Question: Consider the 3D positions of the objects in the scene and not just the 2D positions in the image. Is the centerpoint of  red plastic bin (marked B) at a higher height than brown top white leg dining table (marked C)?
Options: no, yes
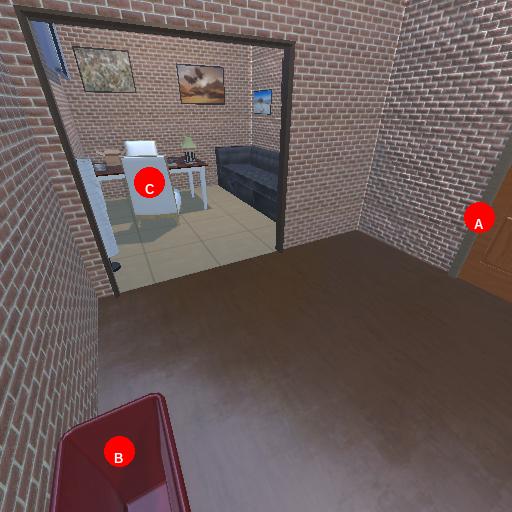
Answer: no